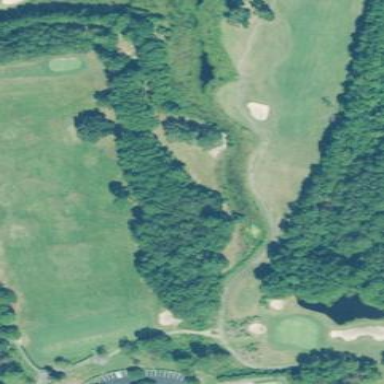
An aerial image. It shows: Grassy area designated as golf fairway.